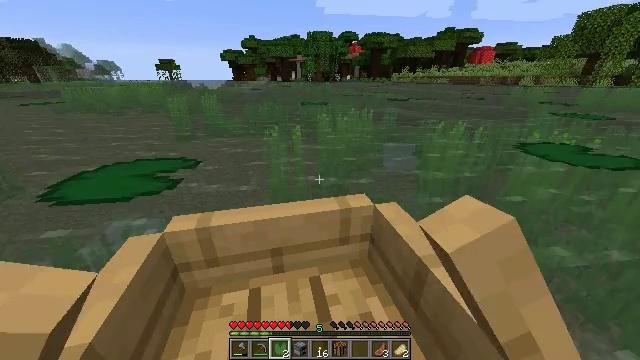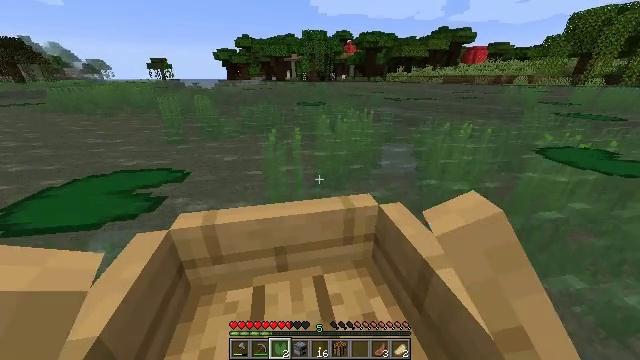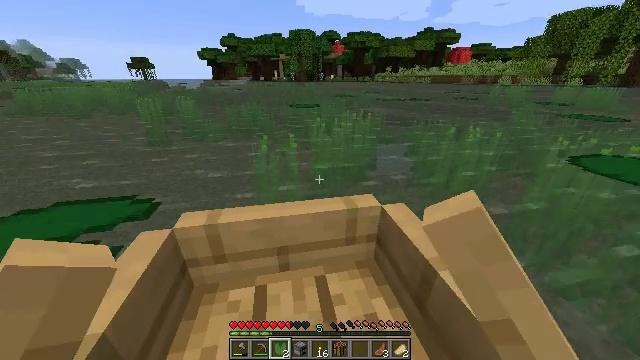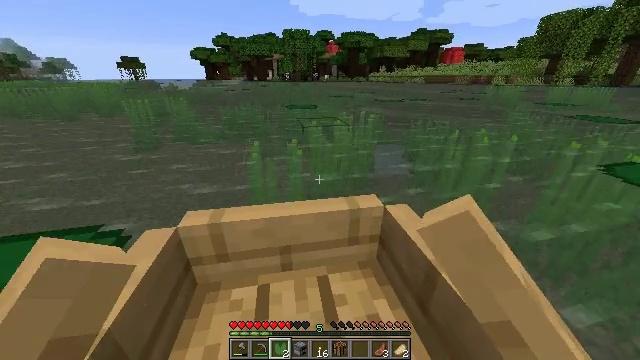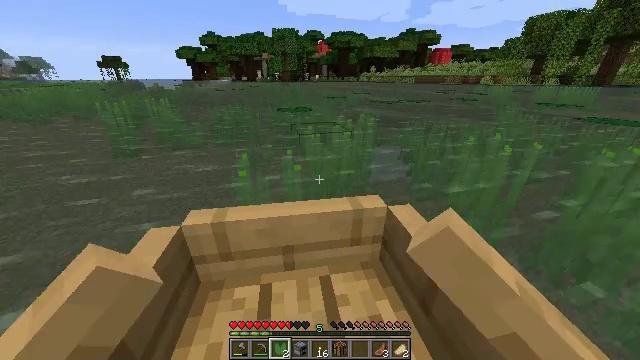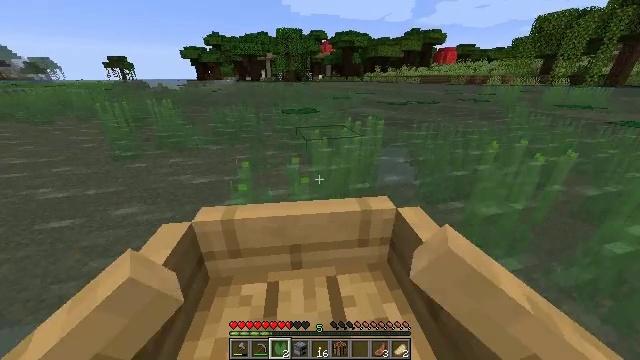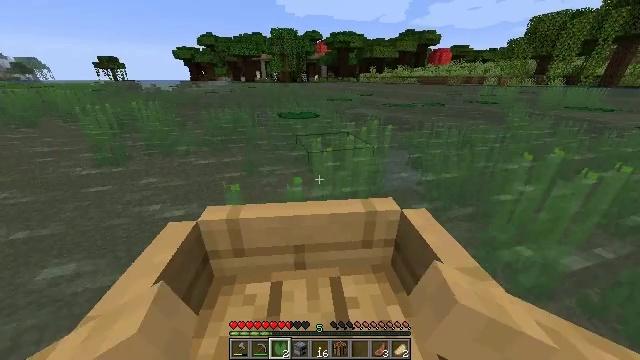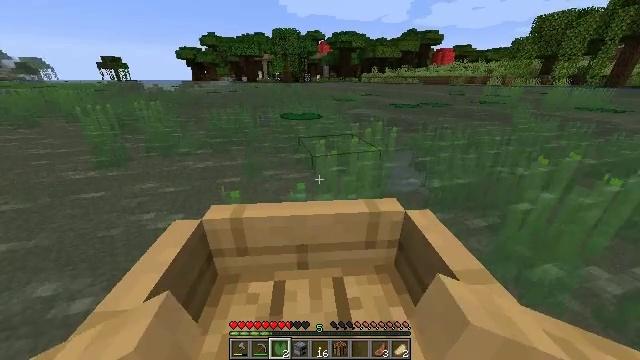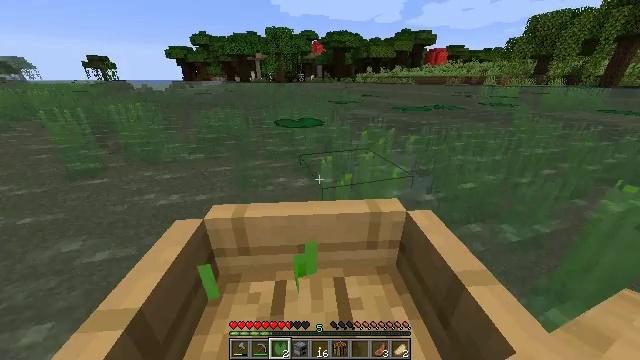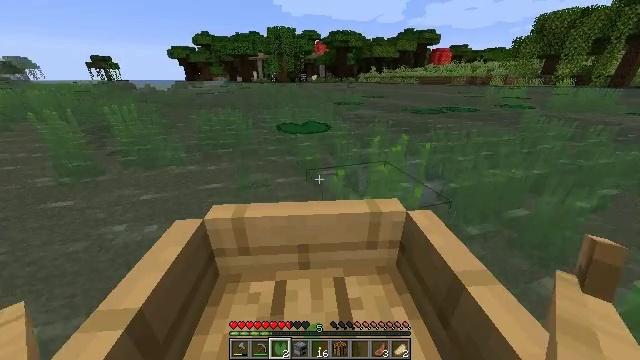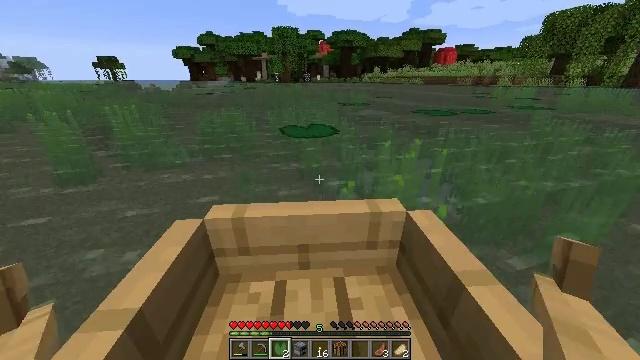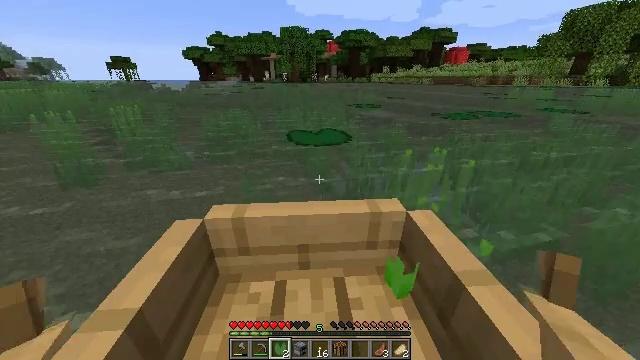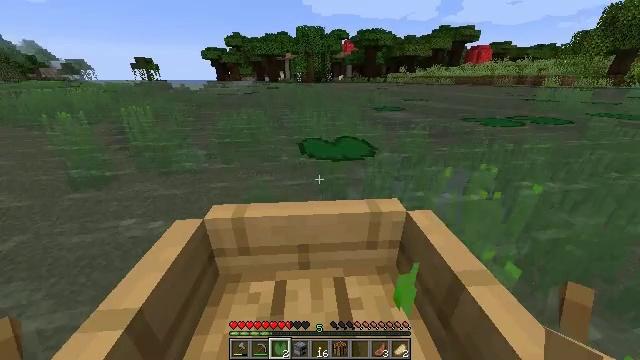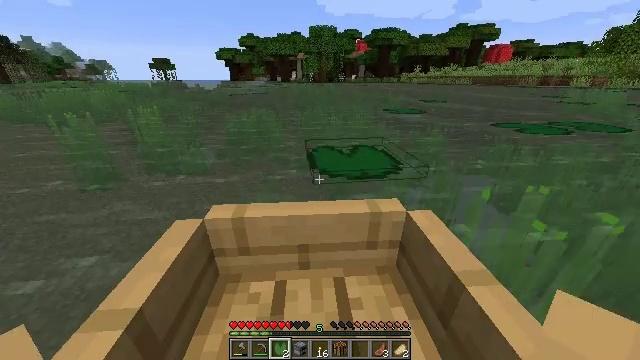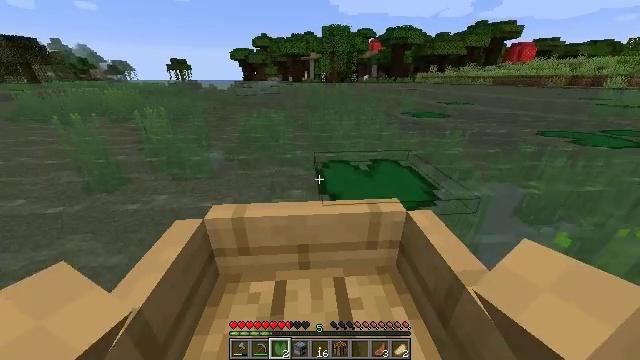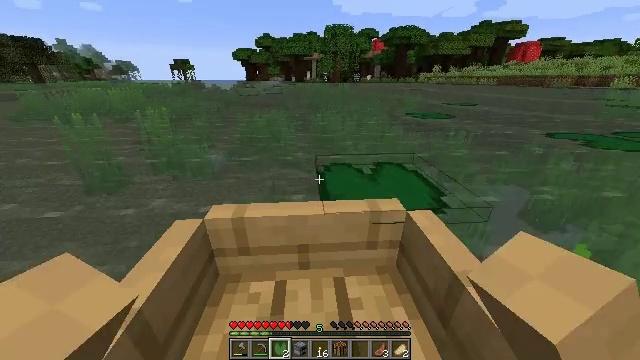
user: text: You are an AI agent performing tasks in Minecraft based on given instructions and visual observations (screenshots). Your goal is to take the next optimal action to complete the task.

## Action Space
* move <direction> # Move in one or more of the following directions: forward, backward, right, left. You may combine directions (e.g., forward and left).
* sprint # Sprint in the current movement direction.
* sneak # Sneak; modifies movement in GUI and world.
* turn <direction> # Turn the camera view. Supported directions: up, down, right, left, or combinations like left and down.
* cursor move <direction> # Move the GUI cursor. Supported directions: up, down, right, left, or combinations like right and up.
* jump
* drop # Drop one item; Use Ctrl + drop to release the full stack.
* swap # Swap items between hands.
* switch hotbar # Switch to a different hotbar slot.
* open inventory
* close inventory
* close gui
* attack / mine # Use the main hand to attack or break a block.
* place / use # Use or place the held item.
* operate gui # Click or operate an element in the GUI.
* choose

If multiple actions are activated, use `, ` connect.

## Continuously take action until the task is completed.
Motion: motion action
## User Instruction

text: Remove a lily pad from the inventory.
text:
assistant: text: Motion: move forward, turn left
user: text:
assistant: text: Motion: move forward
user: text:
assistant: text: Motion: move forward
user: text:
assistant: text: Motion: move forward
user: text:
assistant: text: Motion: move forward, turn left
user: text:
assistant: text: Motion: move forward, turn left
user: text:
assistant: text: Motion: move forward and move left, turn left
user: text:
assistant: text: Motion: move forward and move left
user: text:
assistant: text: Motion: move forward and move left
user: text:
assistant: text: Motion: move forward and move left
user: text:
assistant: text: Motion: move forward and move left
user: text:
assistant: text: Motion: move forward
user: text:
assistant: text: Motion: move forward
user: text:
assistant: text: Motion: move forward
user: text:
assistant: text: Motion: move forward
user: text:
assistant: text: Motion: move forward
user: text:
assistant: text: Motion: move forward
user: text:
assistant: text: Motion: move forward
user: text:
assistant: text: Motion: move forward
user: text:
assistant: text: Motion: move forward
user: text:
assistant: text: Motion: move forward
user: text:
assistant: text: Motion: move forward
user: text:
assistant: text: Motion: move forward
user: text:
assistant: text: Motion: move forward
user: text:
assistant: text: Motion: move forward
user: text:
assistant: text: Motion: move forward
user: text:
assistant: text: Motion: move forward
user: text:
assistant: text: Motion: move forward
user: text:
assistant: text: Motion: move forward
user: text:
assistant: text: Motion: move forward